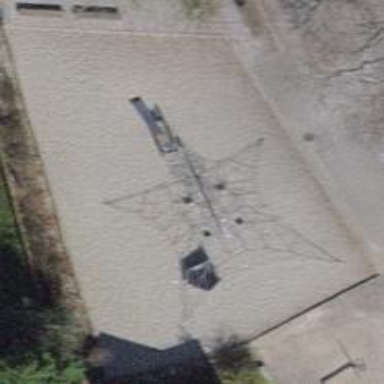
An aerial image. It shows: Playground featuring climbing frame designed with spiderweb theme.